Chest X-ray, PA view. Patient: 29 years old, sex M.
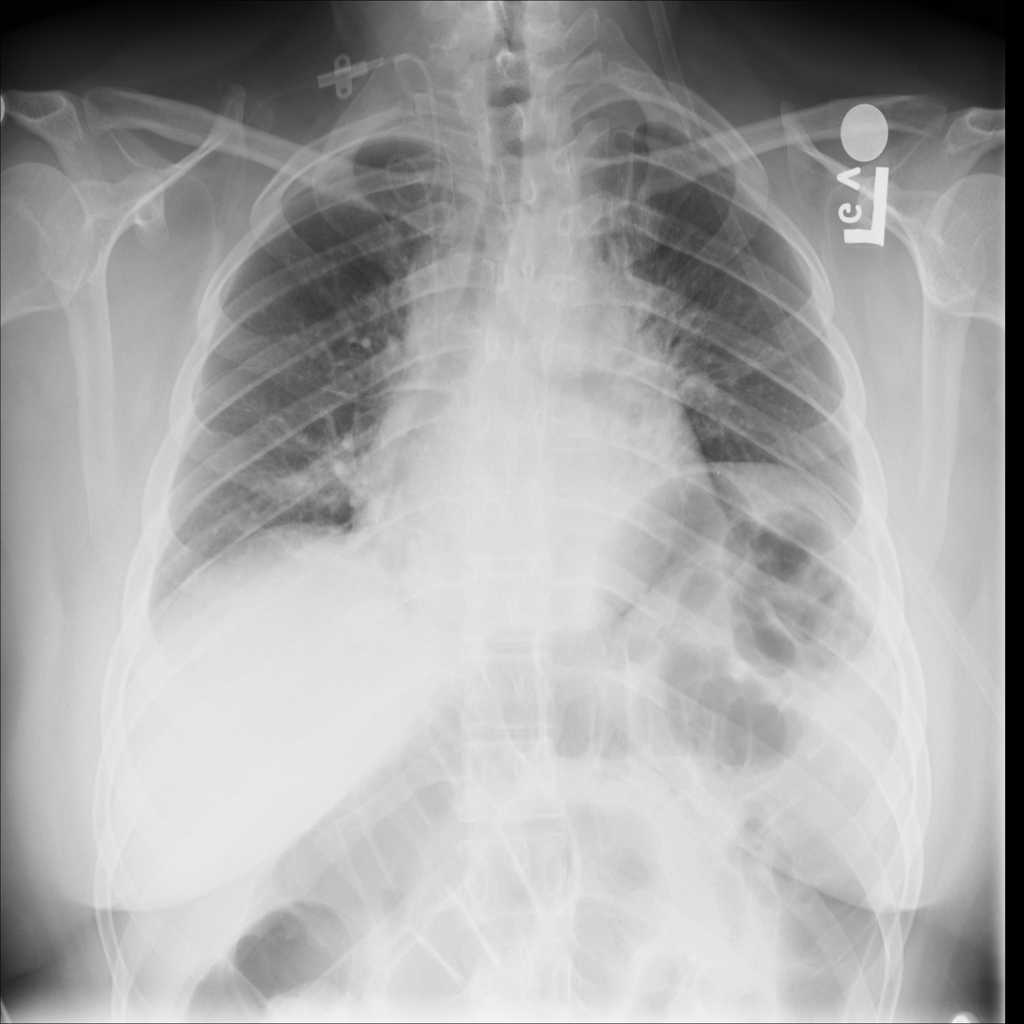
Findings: Atelectasis, Fibrosis